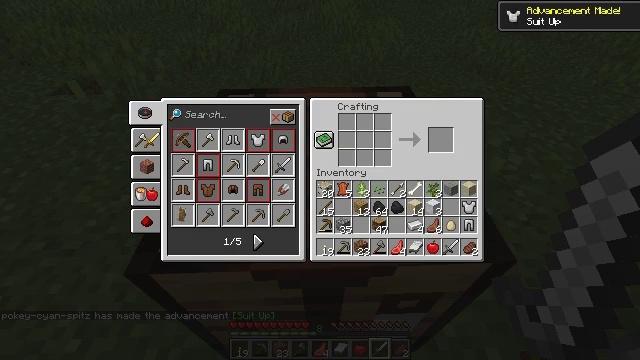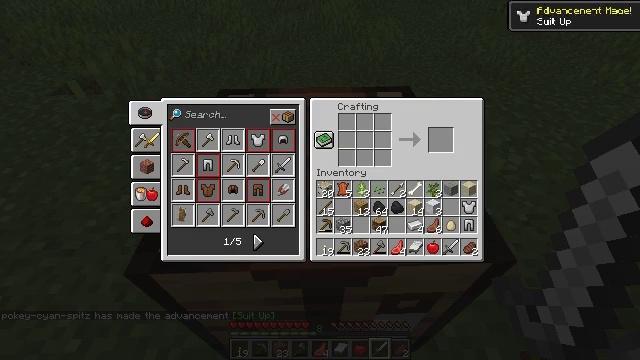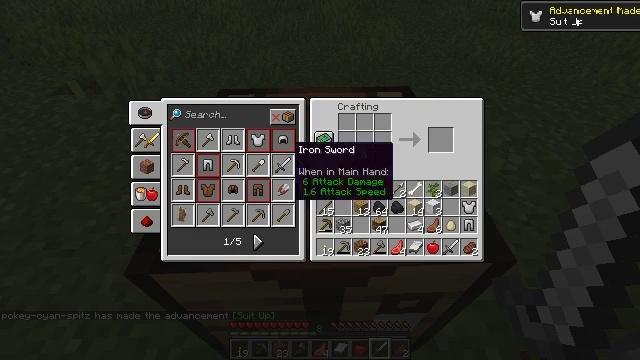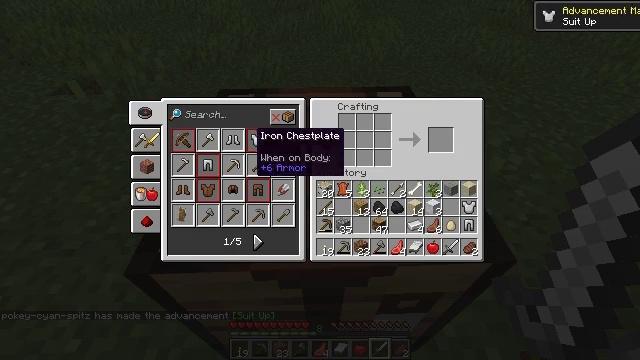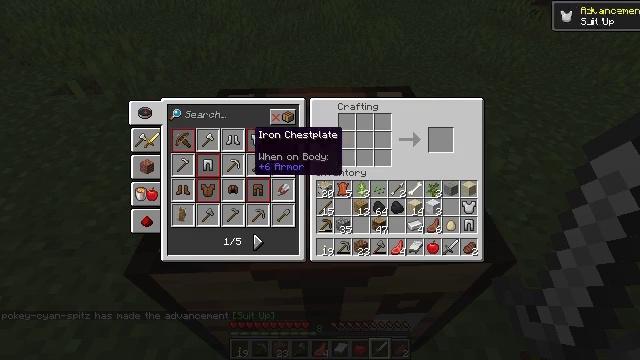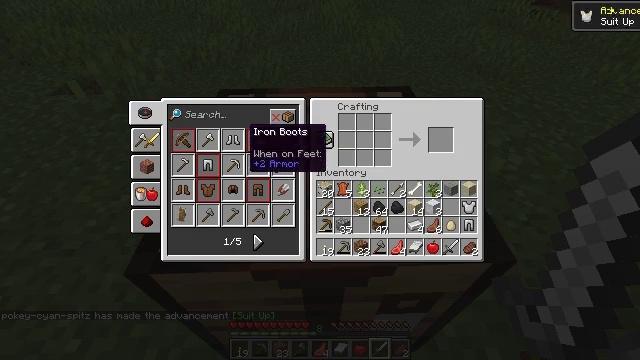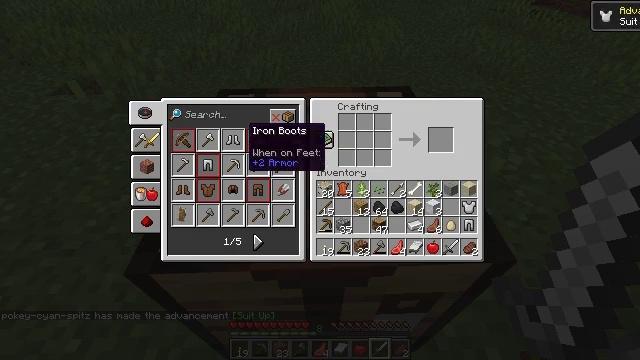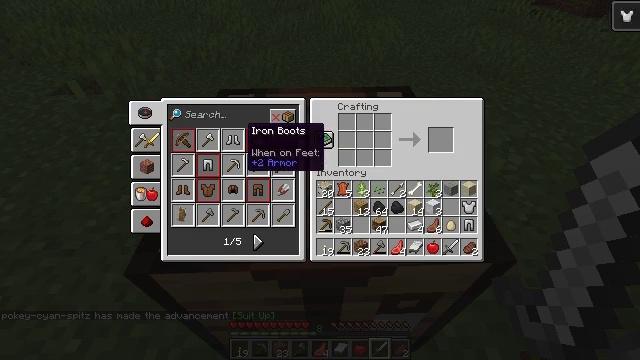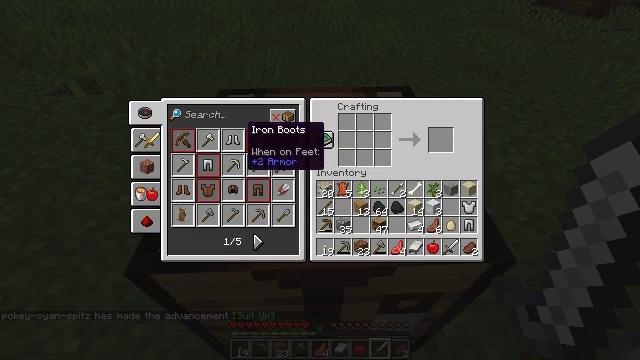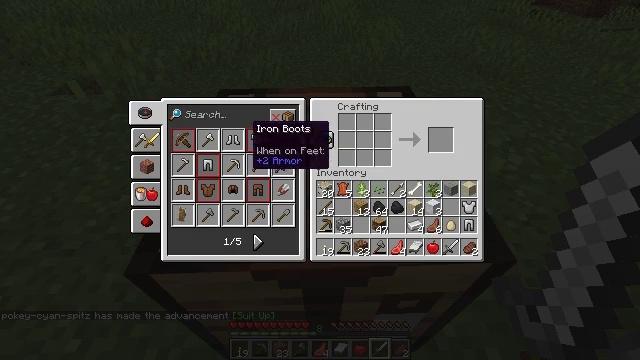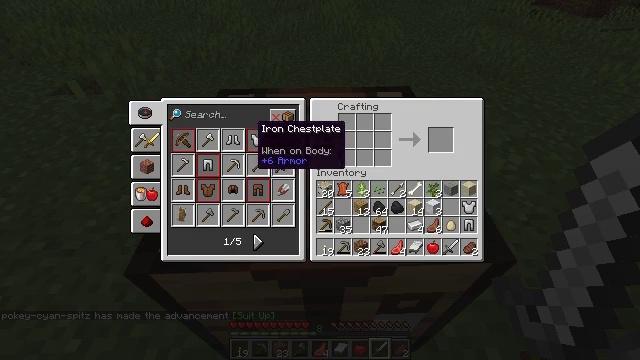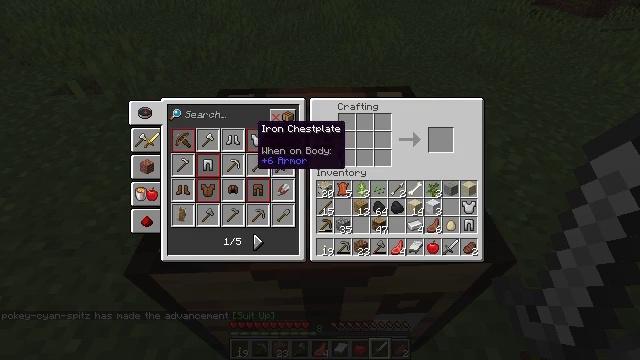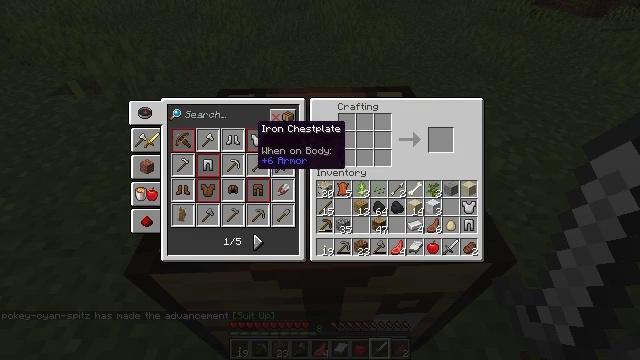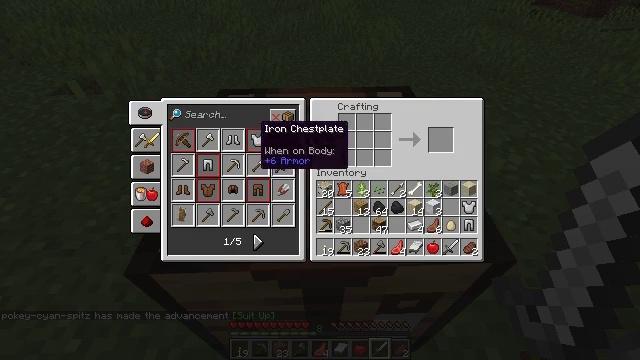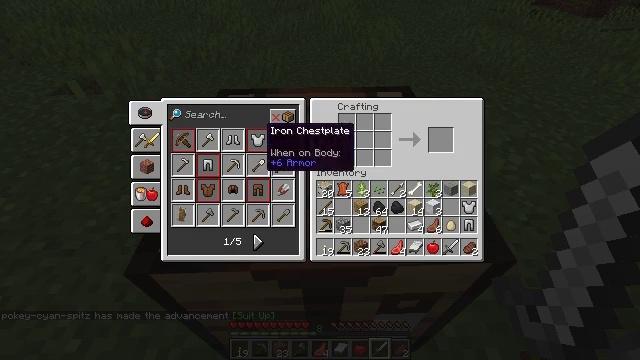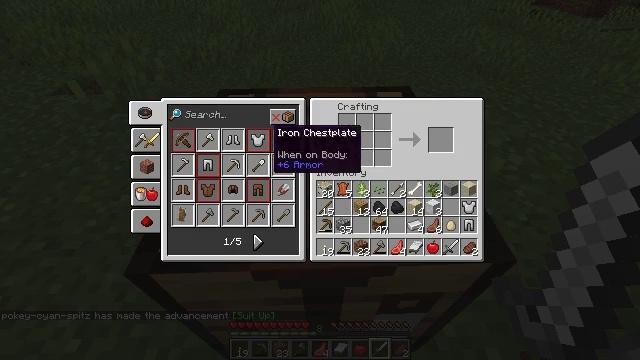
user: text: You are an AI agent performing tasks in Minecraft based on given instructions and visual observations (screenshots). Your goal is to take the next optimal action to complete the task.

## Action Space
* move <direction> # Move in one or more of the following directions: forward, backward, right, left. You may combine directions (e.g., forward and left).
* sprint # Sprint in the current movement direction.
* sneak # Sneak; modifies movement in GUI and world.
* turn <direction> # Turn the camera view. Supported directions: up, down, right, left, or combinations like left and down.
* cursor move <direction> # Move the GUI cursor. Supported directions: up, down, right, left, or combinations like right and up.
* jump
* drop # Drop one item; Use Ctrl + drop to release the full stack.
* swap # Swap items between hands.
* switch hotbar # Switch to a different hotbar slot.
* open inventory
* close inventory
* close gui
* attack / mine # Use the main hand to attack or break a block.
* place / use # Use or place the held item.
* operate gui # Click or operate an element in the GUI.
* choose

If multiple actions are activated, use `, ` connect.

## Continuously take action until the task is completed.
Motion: motion action
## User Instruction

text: Make a leather helmet with leather pieces in the crafting table.
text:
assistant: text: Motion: cursor move left and up
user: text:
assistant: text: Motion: cursor move left and up
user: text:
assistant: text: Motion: cursor move left and up
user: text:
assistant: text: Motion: no_op
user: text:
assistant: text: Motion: no_op
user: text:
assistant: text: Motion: no_op
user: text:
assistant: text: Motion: no_op
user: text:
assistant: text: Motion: no_op
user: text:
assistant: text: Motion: no_op
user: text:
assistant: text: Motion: no_op
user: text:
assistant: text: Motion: no_op
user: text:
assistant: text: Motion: no_op
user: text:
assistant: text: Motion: no_op
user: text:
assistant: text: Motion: no_op
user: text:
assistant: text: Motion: cursor move right
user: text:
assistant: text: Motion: no_op
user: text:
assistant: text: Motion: cursor move down
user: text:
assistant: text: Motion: no_op
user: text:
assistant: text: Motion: no_op
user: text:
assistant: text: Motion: no_op
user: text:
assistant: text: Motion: no_op
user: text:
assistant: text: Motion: no_op
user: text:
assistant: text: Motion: no_op
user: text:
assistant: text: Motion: no_op
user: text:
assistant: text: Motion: no_op
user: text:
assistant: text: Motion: no_op
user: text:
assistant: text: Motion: no_op
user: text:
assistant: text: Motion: no_op
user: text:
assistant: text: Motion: no_op
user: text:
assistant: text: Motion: no_op